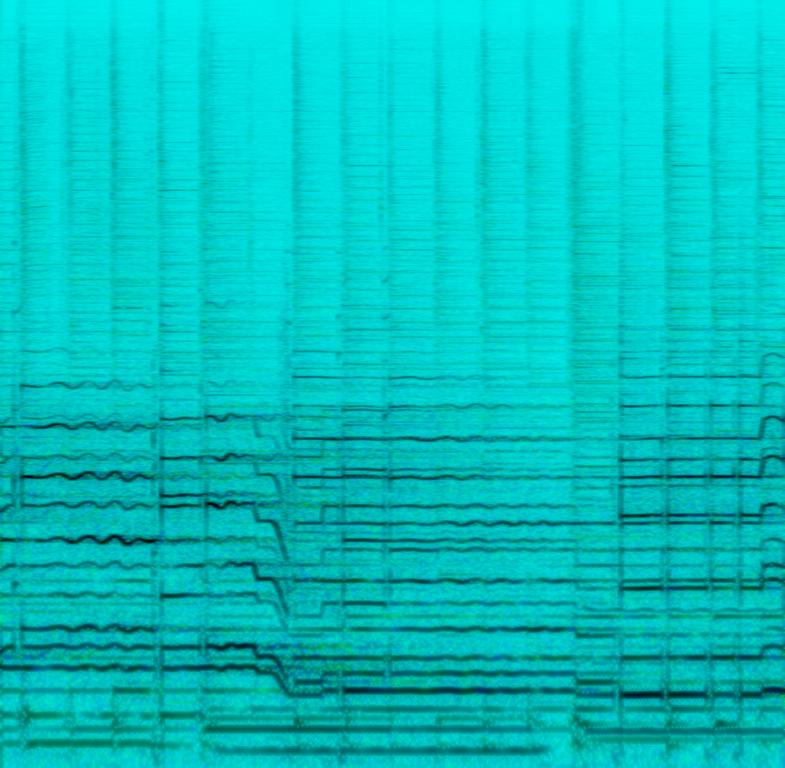
someone is picking and strumming a melody on the acoustic guitar while a slide guitar is playing the main melody on top of it. Then an acoustic drum comes with an e-bass providing the rhythmic support.